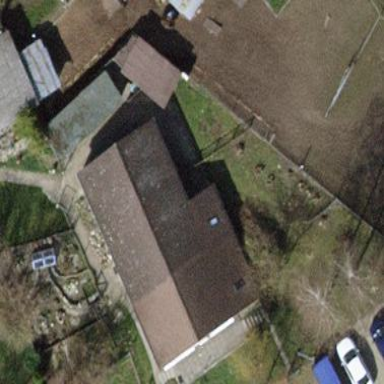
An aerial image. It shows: Detached building with tile roof in quadruple saltbox shape.